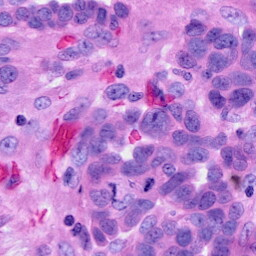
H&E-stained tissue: Ovarian